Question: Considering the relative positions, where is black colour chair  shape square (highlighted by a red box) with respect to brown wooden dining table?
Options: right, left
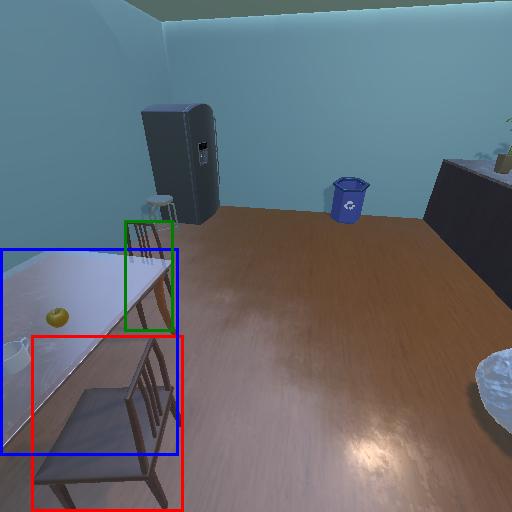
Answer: right